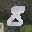
Label: 8